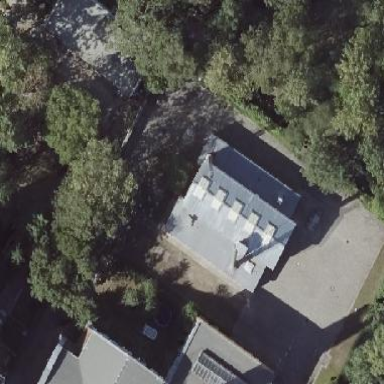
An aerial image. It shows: Pumping station building.